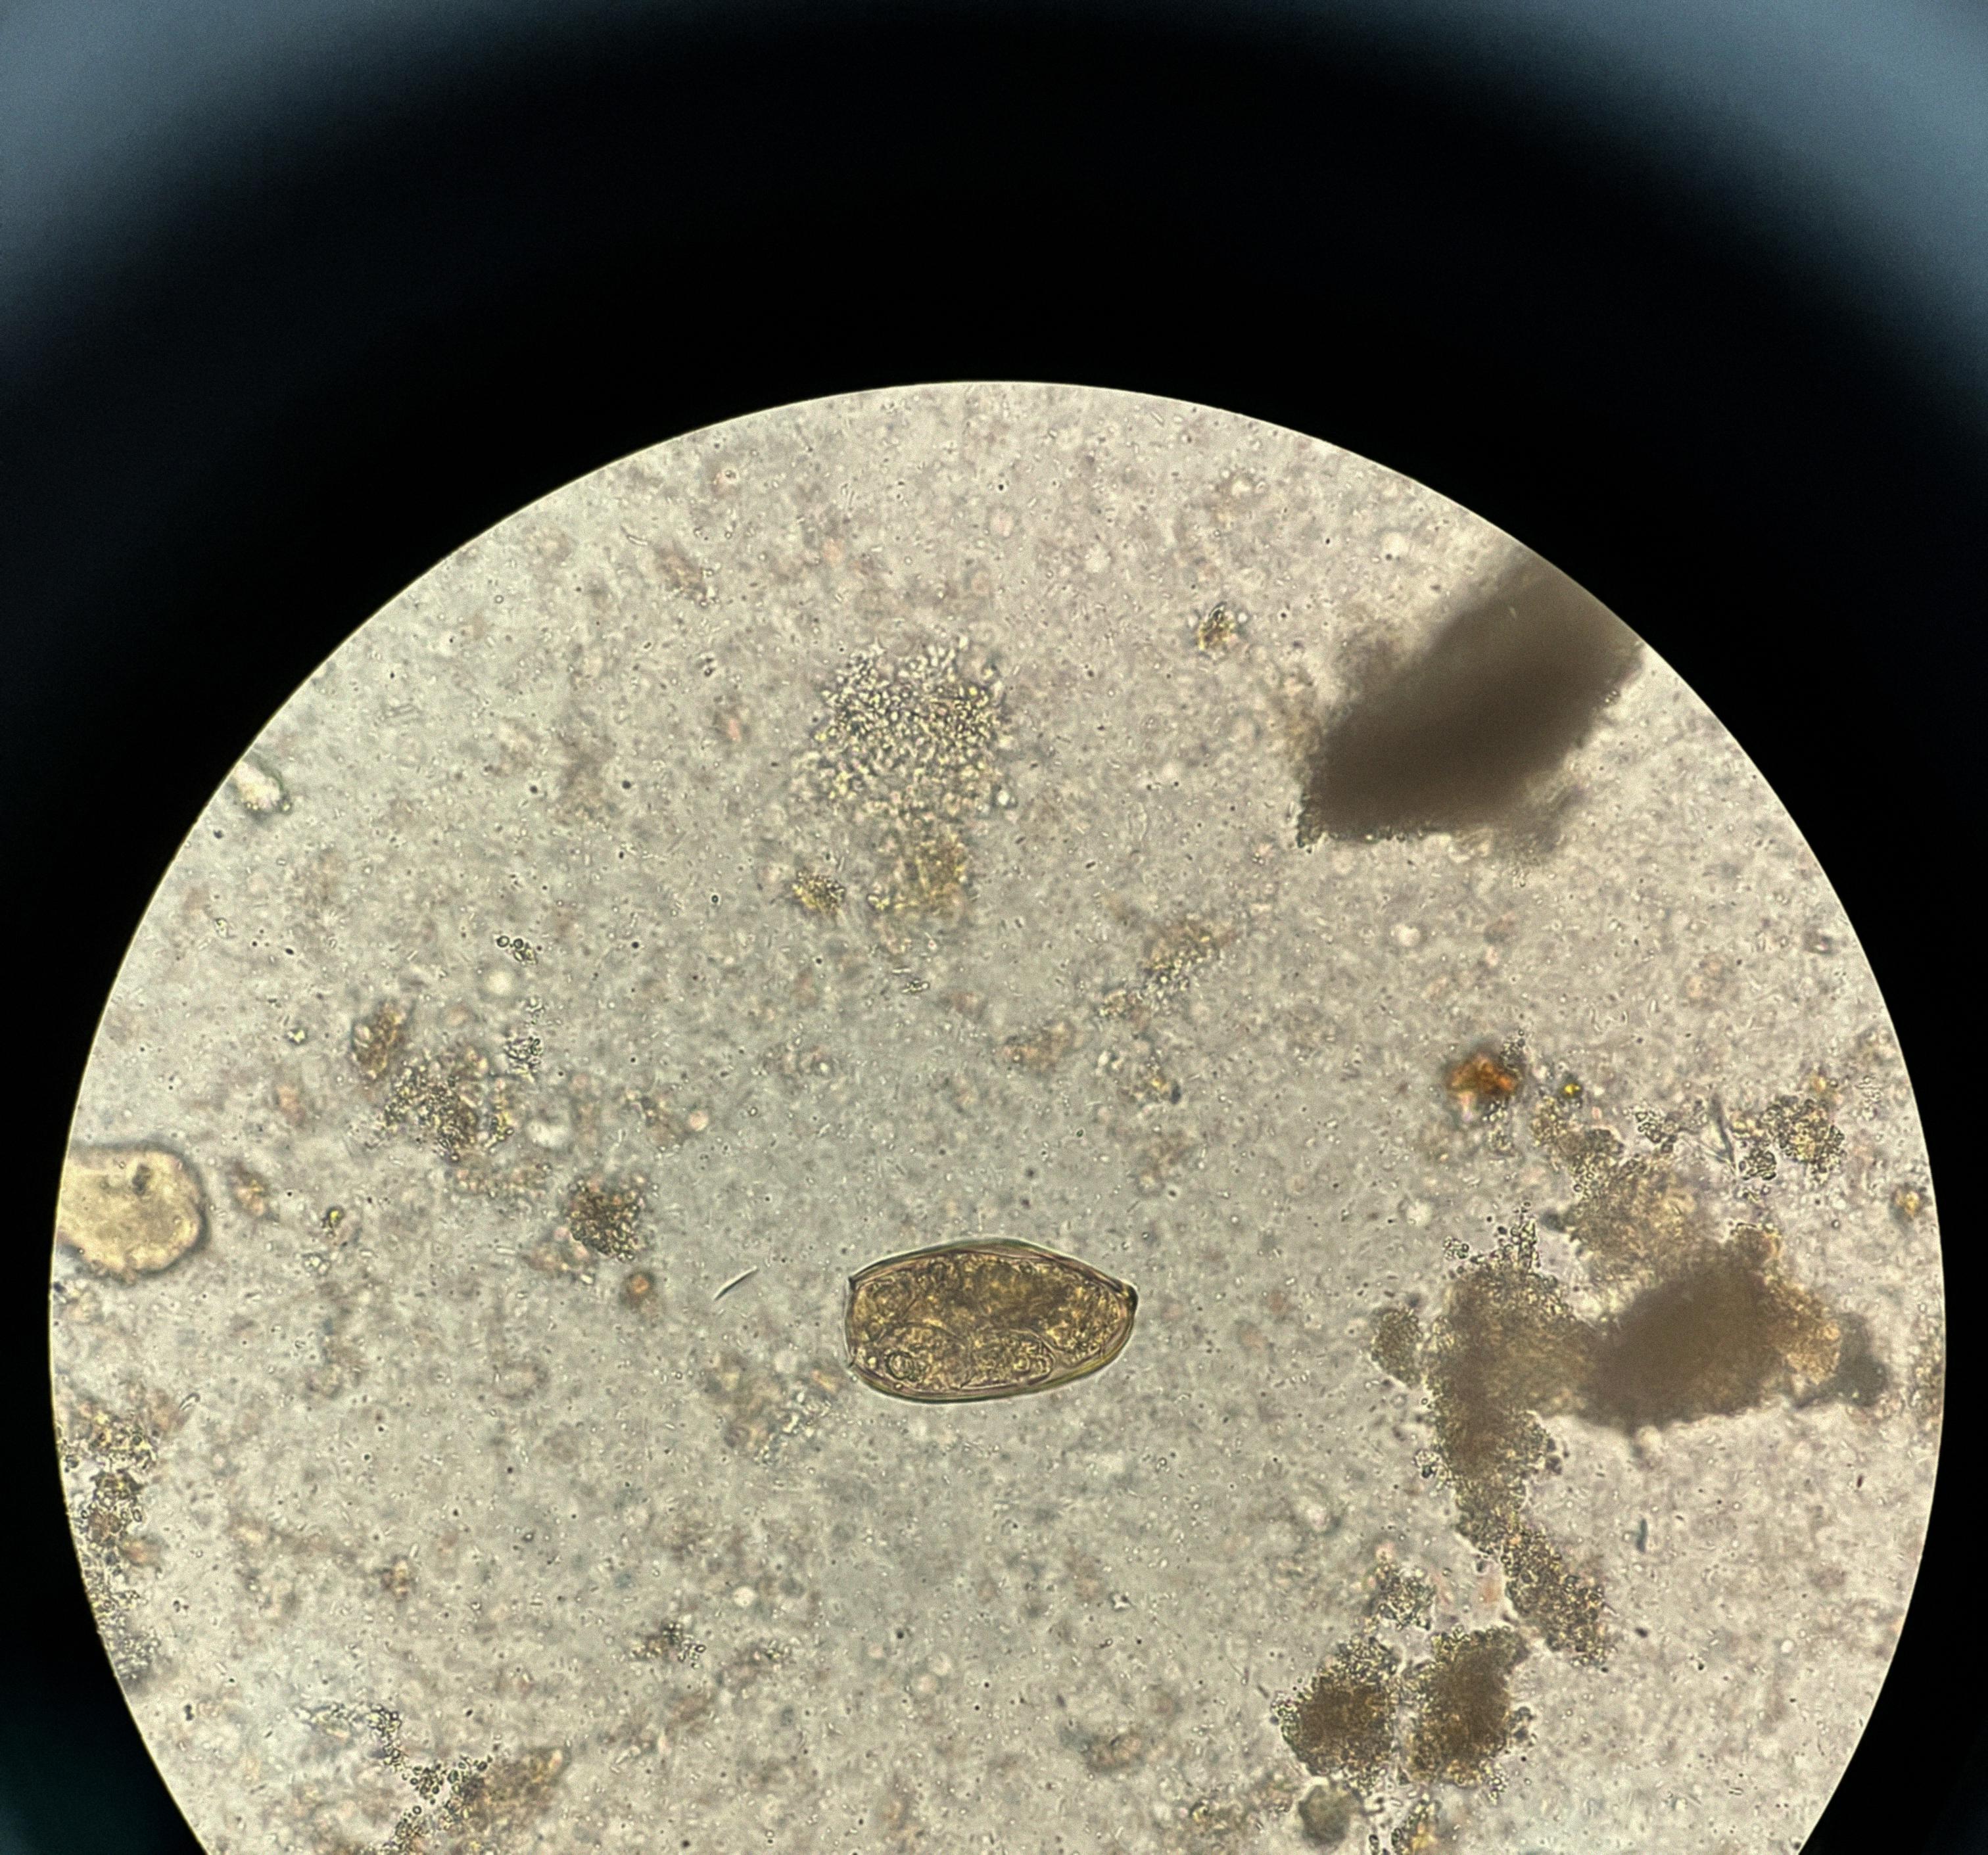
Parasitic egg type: Paragonimus spp